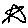
Label: star